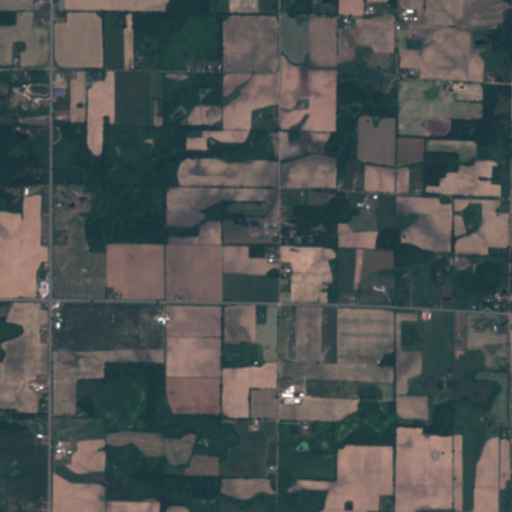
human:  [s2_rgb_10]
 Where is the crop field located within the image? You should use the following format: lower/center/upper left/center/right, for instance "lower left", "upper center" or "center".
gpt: The crop field is located in the lower left of the image.
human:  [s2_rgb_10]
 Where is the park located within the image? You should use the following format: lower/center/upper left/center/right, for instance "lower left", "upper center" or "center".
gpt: The park is located in the upper left of the image.
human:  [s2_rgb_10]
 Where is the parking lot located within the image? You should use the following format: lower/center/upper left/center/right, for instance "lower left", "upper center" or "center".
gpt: The parking lot is located in the upper left of the image.
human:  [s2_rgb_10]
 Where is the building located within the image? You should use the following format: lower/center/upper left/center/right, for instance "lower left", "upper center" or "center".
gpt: The building is located in the center left of the image.
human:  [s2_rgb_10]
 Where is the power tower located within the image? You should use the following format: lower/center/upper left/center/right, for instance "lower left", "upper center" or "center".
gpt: There is no power tower in the image.